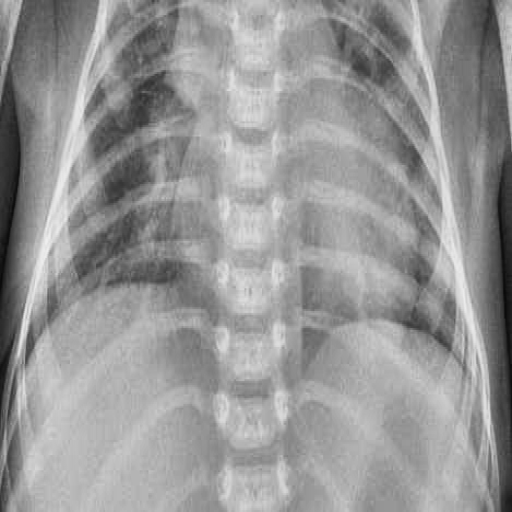
Finding: PNEUMONIA